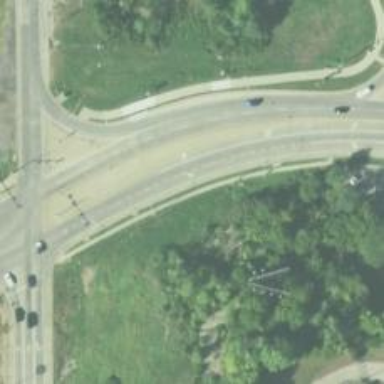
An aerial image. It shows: Footway along the road.